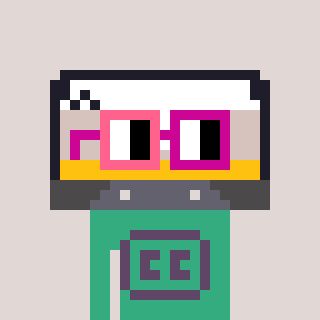
a pixel art character with square pink and red glasses, a cassette tape-shaped head and a teal-colored body on a warm background